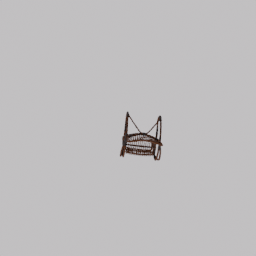
Label: furniture